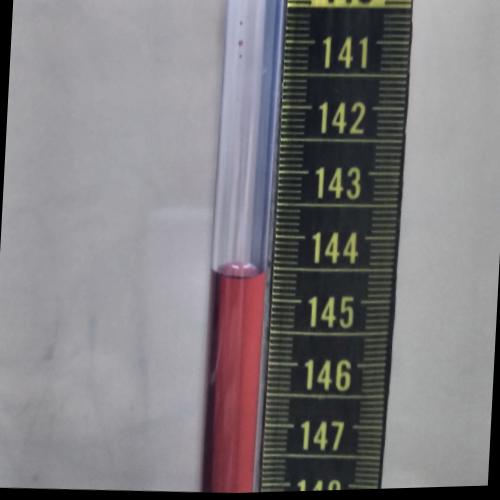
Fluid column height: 144.6 cm